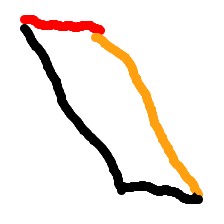
Shape: parallelogram